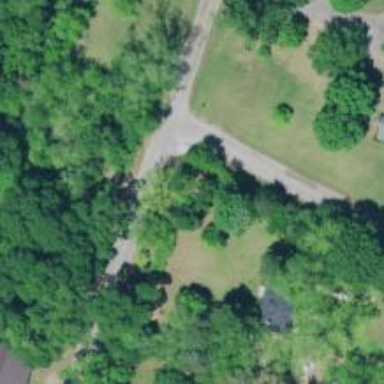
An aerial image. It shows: Park located in historic district.